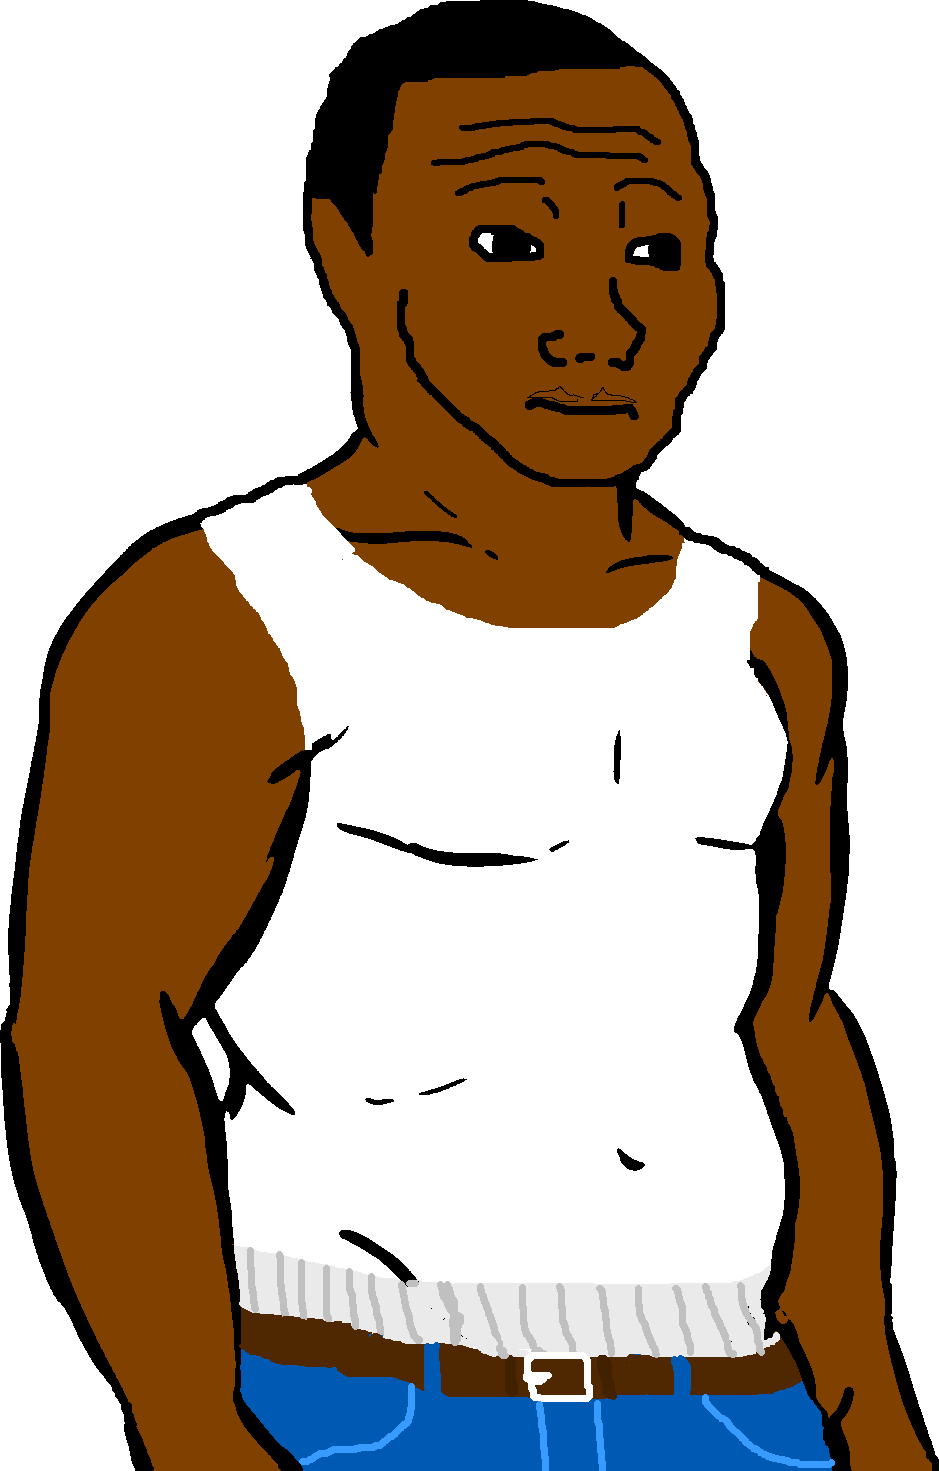
Label: 5_Blackjak